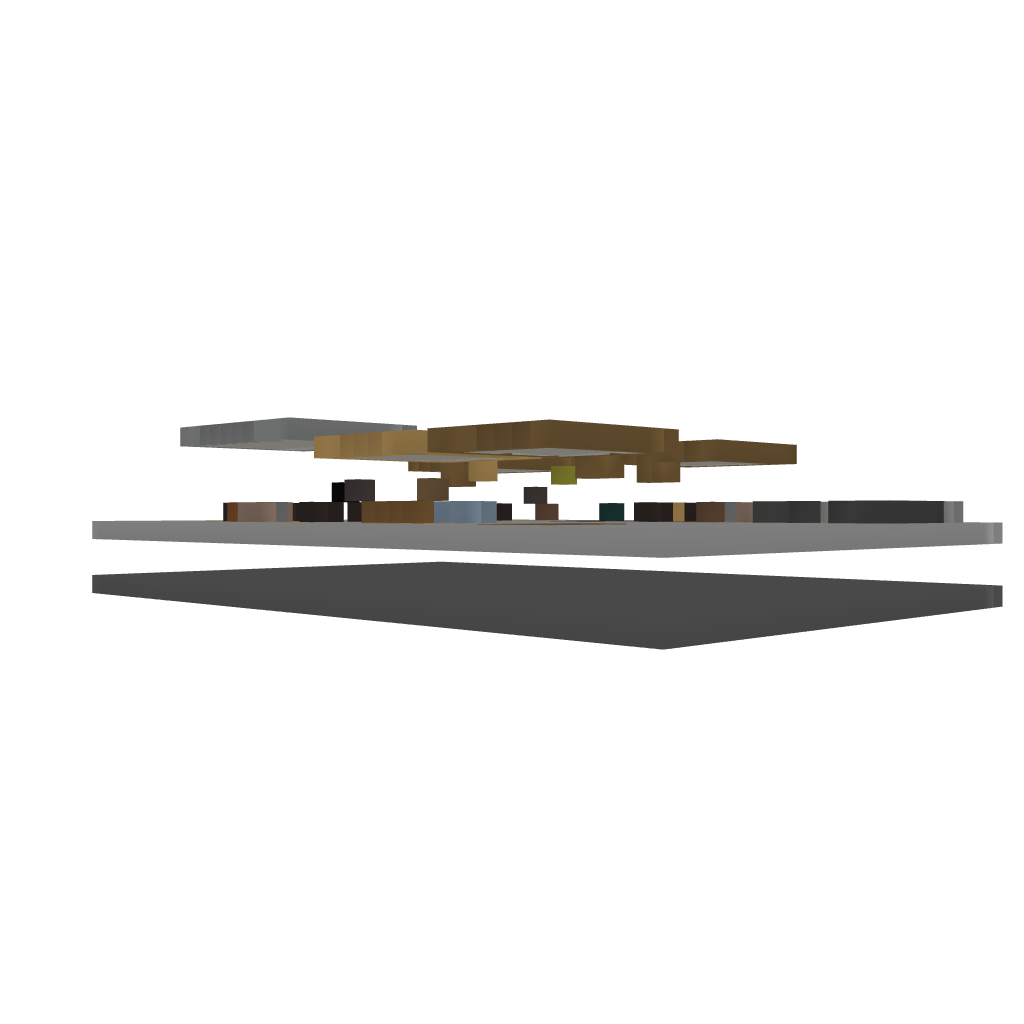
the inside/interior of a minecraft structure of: A small town